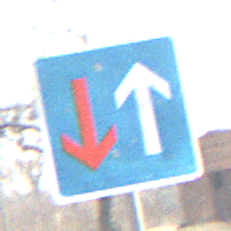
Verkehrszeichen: VorrangVorGegenverkehr
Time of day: MorningAfternoon
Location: Outdoor (Suburban)
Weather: PartlyCloudy
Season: NotSpecified
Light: Natural